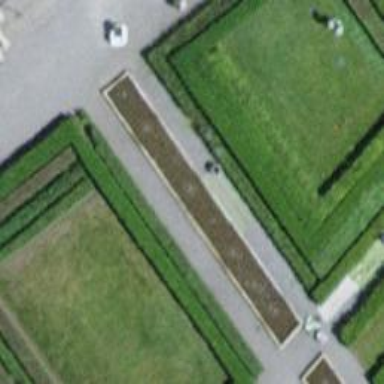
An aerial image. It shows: Beautiful fountain.